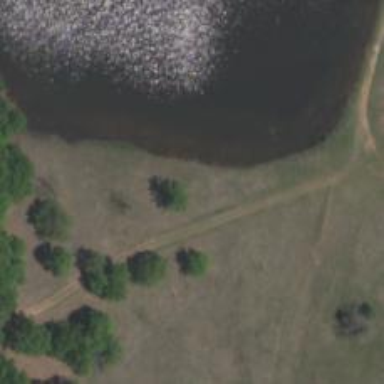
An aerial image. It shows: Reservoir.